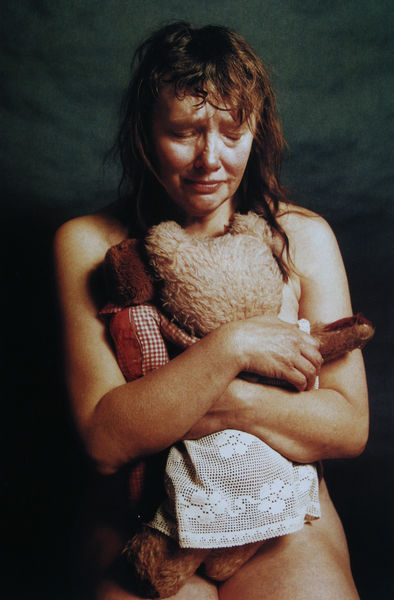
Titel: Mit-Eingeschlossen?
Künstler: Jo Spence
Schlagwörter: akt, blau, nackt, wasser, weiß, mädchen, sitzen, frau, kariert, kleid, mund, nase, rot, tier, rock, arme, augen, gesicht, spitze, trauer, portrait, nass, einsam, haare, stoff, kind, traurig, beine, schürze, zwei, halbakt, foto, fotografie, weinen, puppe, heulen, verzweiflung, trost, narbe, ponny, schmerz, gestickt, bären, bär, tränen, plüschtier, gefühle, gehäkelt, im arm, drücken, teddybär, bärchen, kuscheltier, kuscheltiere, nasse haare, plüschbär, rotweißkaro, stofftiere, teddy, teddybären, verklebt